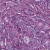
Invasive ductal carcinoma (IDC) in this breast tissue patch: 1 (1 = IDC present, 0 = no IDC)